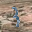
Label: 3